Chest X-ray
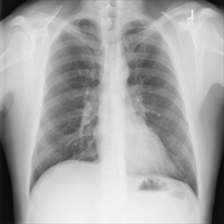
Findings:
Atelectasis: negative
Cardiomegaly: negative
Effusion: negative
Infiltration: negative
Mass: negative
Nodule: negative
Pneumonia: negative
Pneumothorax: negative
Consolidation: negative
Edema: negative
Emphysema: negative
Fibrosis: negative
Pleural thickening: negative
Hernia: negative